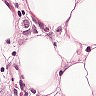
Metastatic tissue present: yes